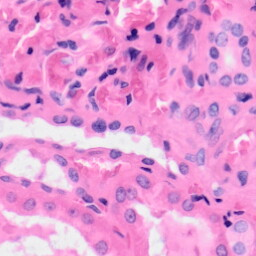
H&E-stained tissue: Kidney